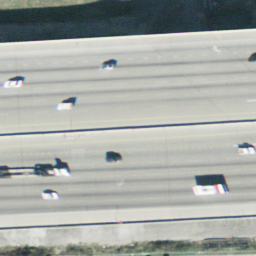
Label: freeway